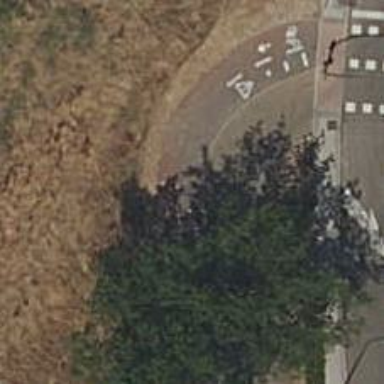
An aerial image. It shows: Cycleway with concrete surface.